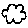
Label: cloud